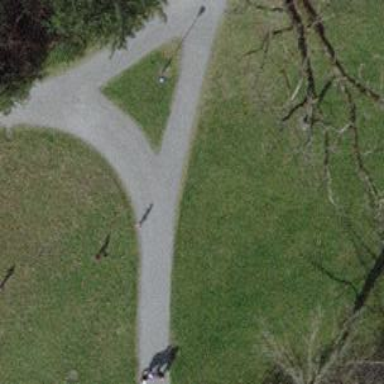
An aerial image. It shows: Footway with fine gravel surface.